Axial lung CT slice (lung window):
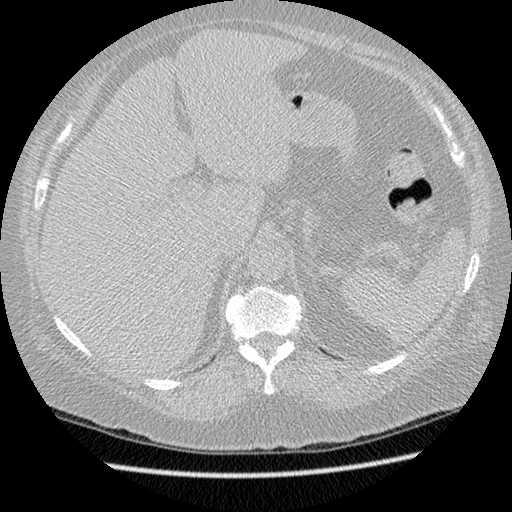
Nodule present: no